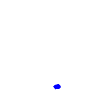
Particle: pion